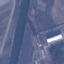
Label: River